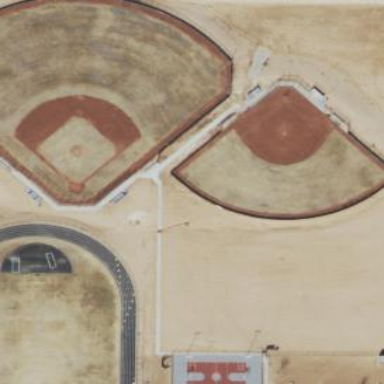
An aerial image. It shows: Baseball pitch for leisure land activities.